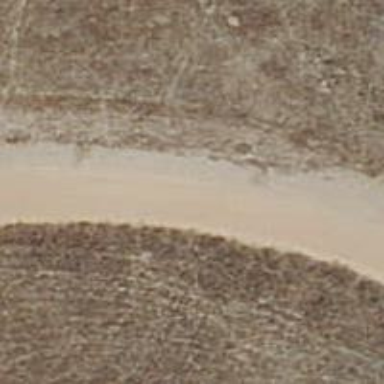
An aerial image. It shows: Dirt track road.